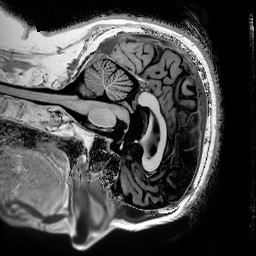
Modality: T1w
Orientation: sagittal
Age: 51
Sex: male
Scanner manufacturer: siemens
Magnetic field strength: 3 T
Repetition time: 5 s
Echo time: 0.00298 s